Field crop: maize
Growth stage: 1
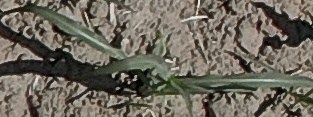
Species: sorghum